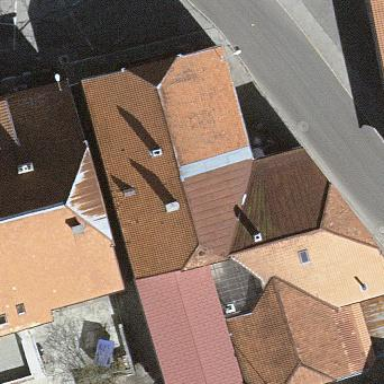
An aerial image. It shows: Building with half-hipped roof design.